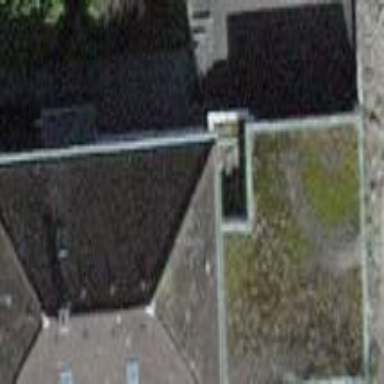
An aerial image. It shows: Building with tiled roof.